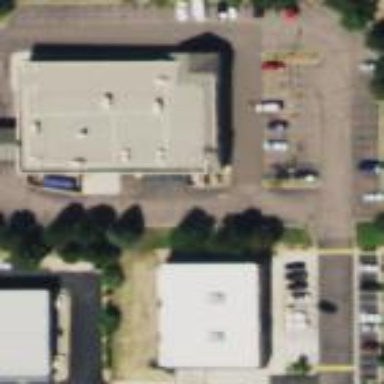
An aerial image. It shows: Parking area with asphalt surface.